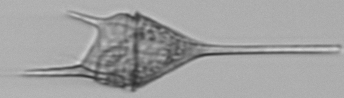
Label: Tripos_lineatus